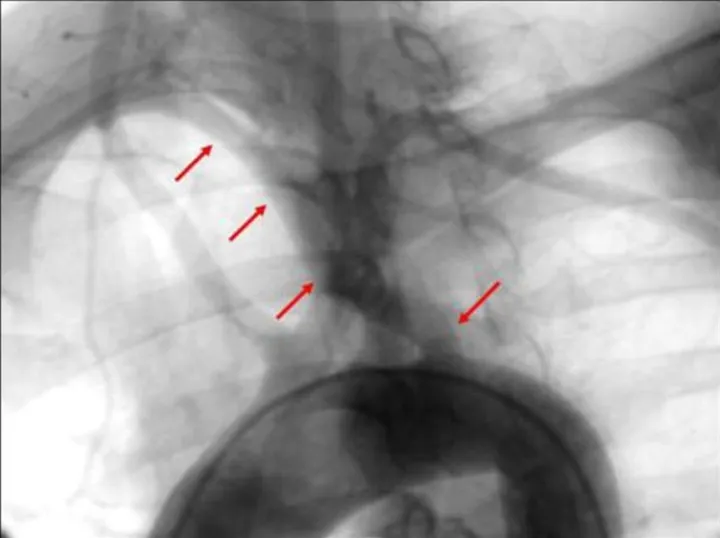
Angiogram showing the aberrant right subclavian artery originating distal to the left subclavian artery, coursing toward the right upper extremity (red arrows).
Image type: radiology (x_ray)